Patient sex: F
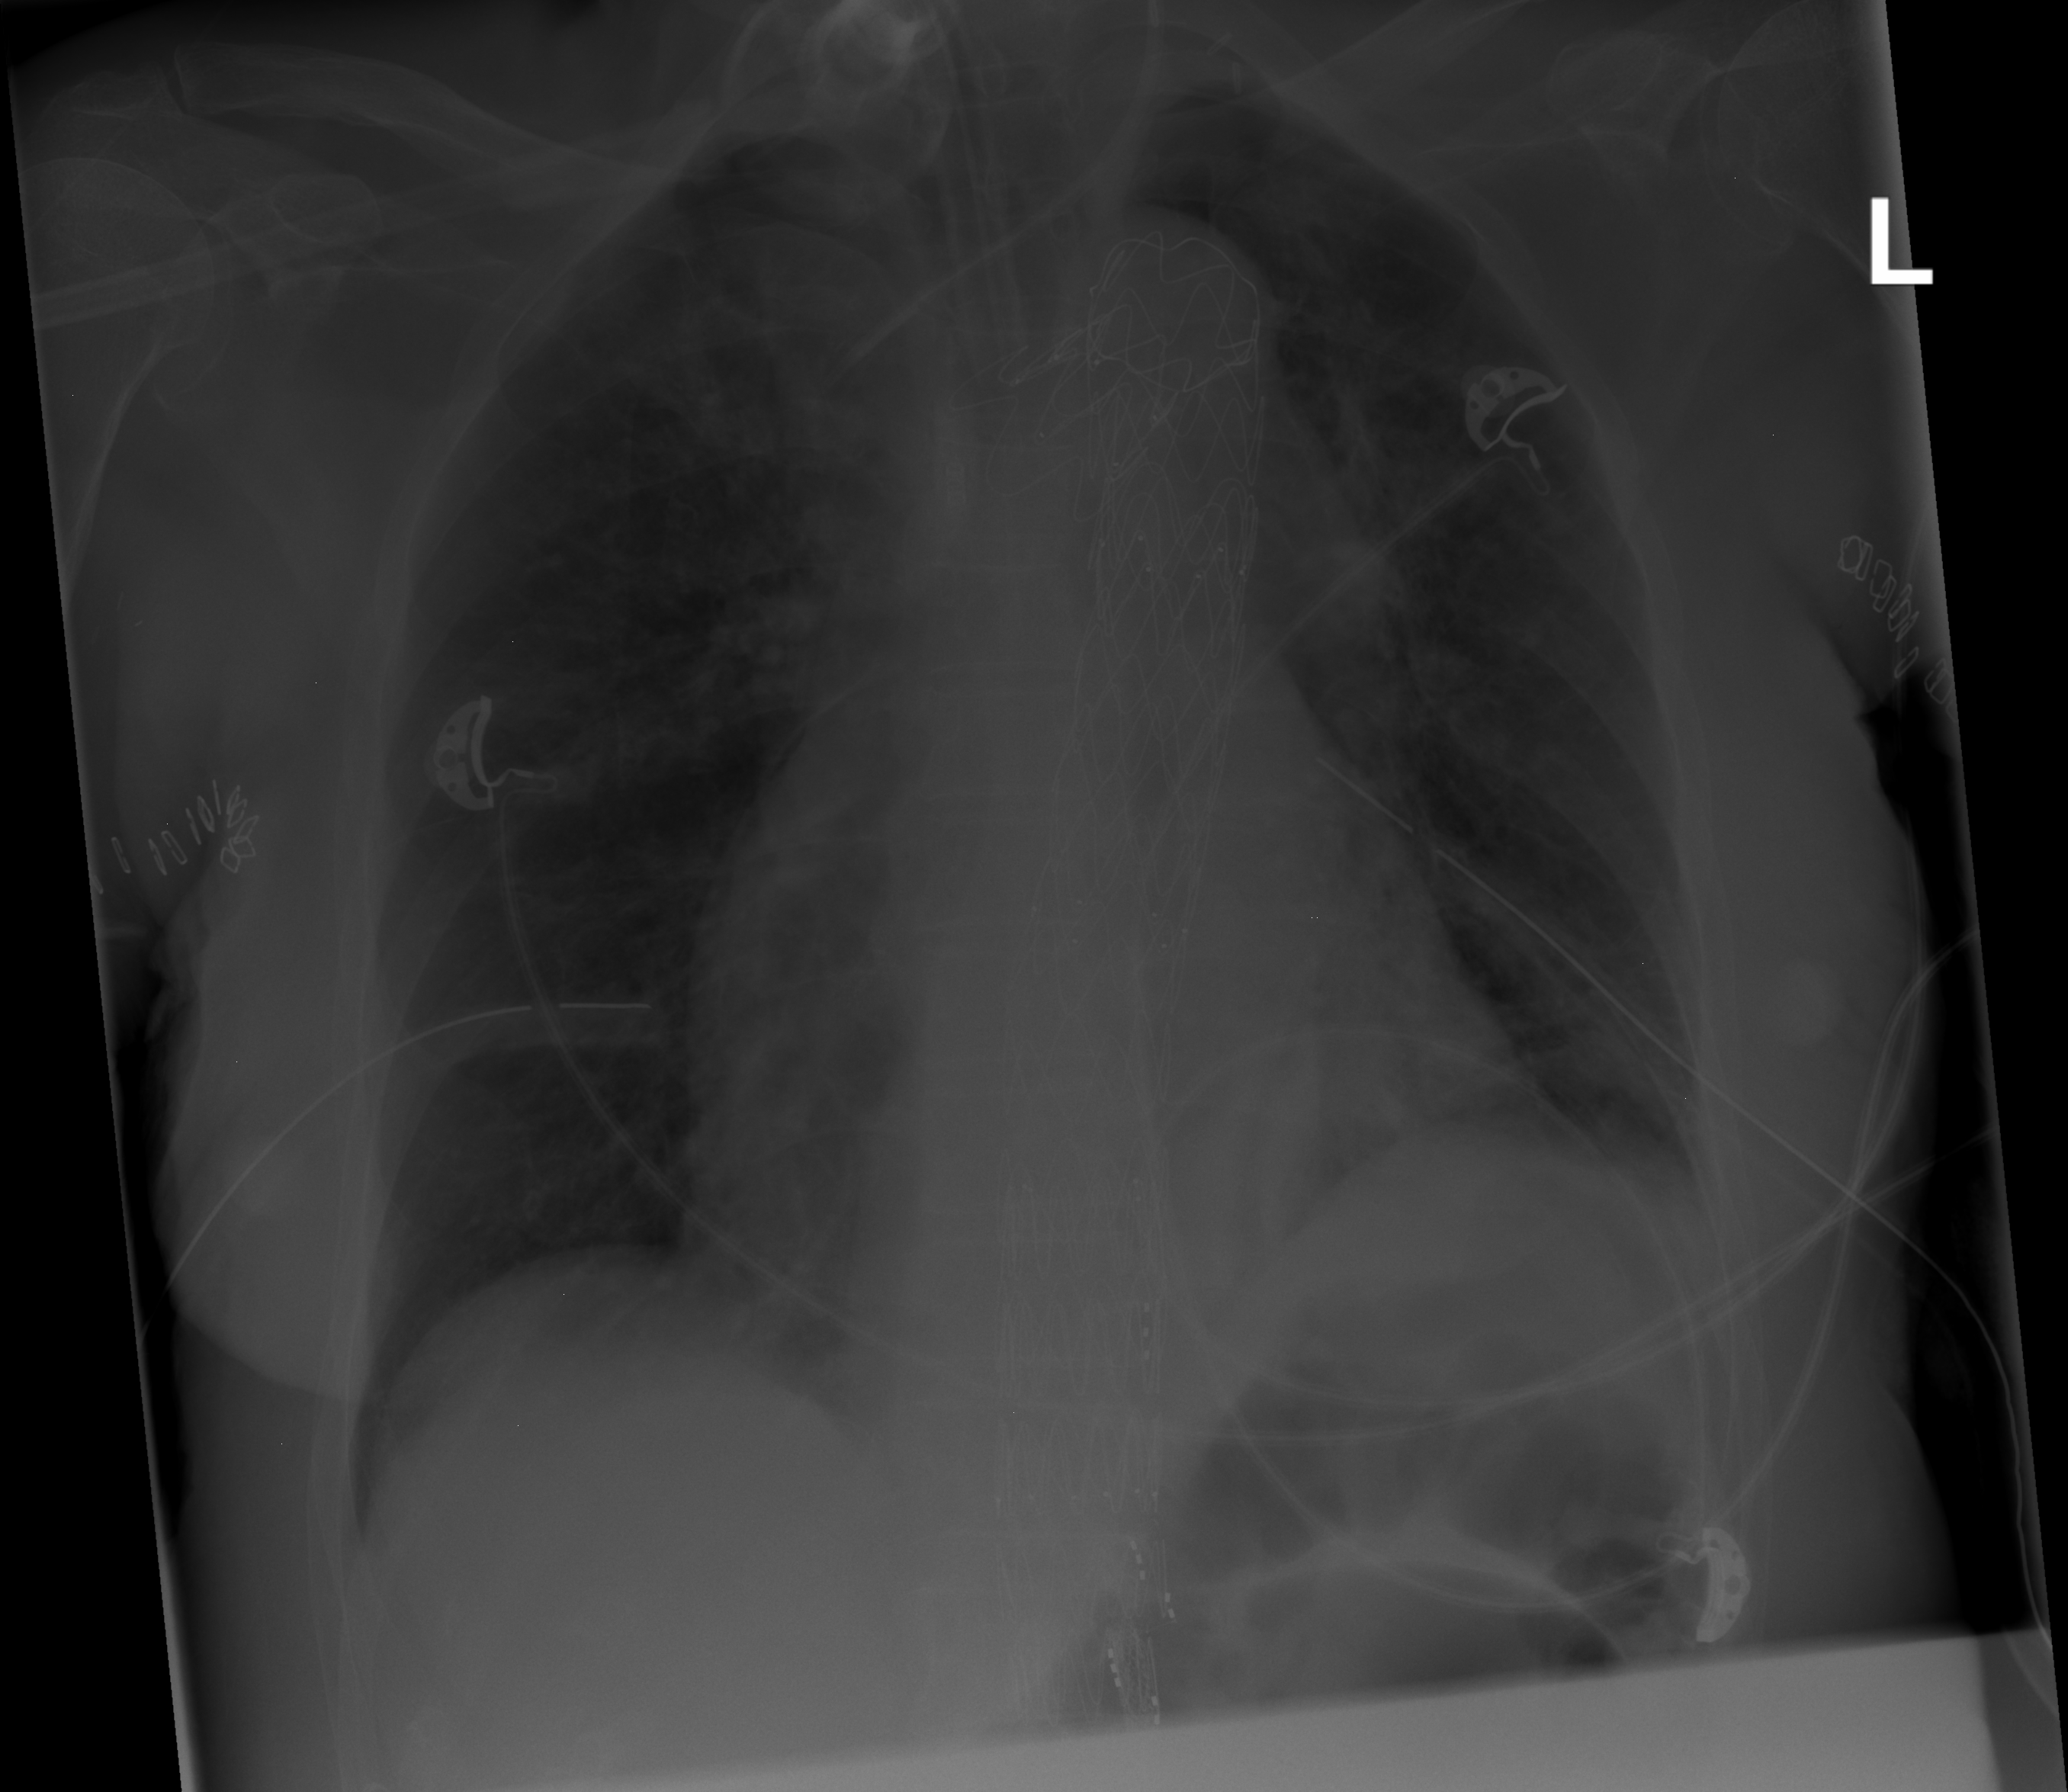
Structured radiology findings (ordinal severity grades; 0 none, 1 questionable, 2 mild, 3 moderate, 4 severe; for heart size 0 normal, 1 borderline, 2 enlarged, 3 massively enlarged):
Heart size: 2
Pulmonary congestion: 1
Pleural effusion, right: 0
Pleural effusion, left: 1
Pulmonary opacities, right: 0
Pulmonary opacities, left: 1
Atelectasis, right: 0
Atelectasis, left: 1